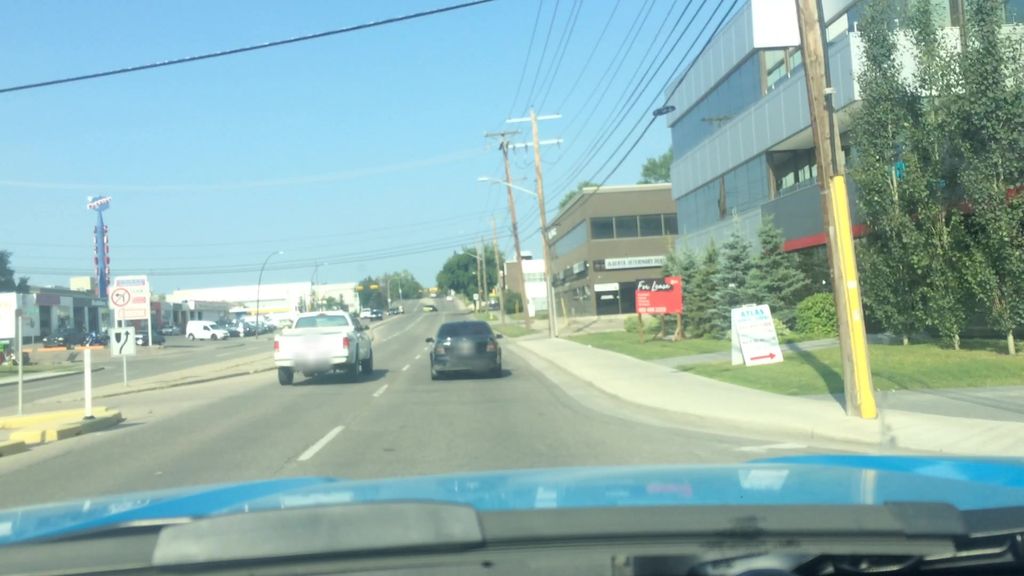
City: calgary